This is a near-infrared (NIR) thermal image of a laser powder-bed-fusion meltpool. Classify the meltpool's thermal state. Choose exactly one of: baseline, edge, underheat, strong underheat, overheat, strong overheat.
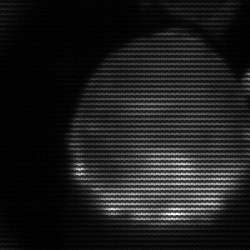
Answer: edge